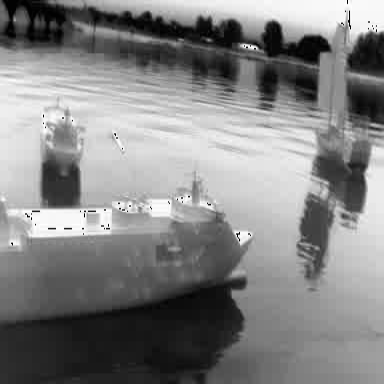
There are three objects shown in the infrared image, including a liner, a container_ship, and a sailboat.